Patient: sex M, age 49
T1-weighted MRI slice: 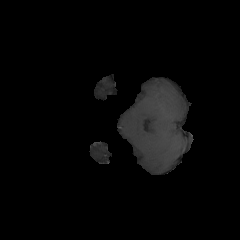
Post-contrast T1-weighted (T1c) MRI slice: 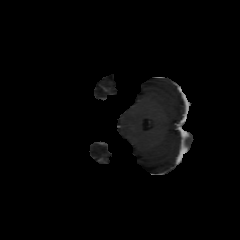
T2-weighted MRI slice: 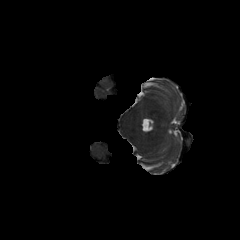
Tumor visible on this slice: no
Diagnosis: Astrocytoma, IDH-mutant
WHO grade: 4